Question: I've since spent time learning how to use 'install_name_tool' & 'otool' to do this properly, and documented the process here: <URL>
---
I would like to use the <URL> framework within an NSBundle I am making.
To allow my bundle to load the framework successfully, I've changed the 'dynamic library install name' to use '@loader_path' as opposed to '@executable_path'.

After building and including the framework in my NSBundle, then building that, running the program that loads my bundle, my bundle fails to load and produces the following output:
'''
Error loading MyBundle.rwplugin/Contents/MacOS/MyBundle: dlopen(/Users/facelap/Library/Developer/Xcode/DerivedData/MyBundle-hiyhdkndcnuhspfqwcuyneqobeou/Build/Products/Debug/MyBundle.rwplugin/Contents/MacOS/MyBundle, 265): Library not loaded: @executable_path/../Frameworks/DAVKit.framework/Versions/A/DAVKit
Referenced from: /Users/facelap/Library/Developer/Xcode/DerivedData/MyBundle-hiyhdkndcnuhspfqwcuyneqobeou/Build/Products/Debug/MyBundle.rwplugin/Contents/MacOS/../Frameworks/Connection.framework/Versions/A/Connection
Reason: image not found
'''
It seems that Connection Kit itself uses a framework.
I also have the source for this framework. I tried setting its 'dynamic library install name' to '@loader_path', but this resulted in similar output (and the bundle failed to loar).
What would a sane entry be for the 'dynamic library install name' for a framework within a framework that is to be used within an NSBundle?
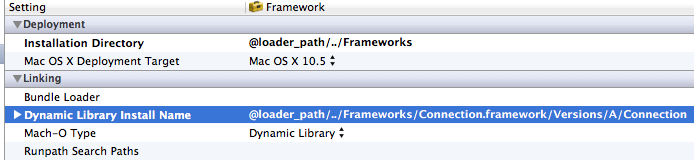
Answer: Look at the crash log. It says that you bundle can't load DAVKit.framework so the easiest way - its rebuild ConnectionKit framework but instead of embedding DAVKit.xcodeproj insert all sources of DAVKit. Its easiest way but more correctly - its setup install path of ConnectionKit and DAVKit frameworks.
Its link should help you:
<URL>